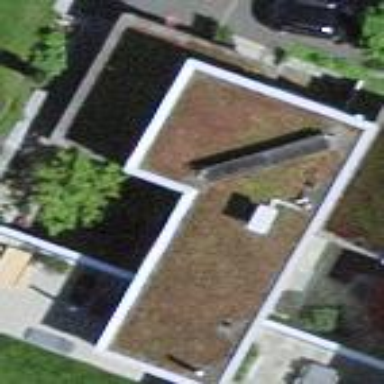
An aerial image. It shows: Terrace building.